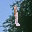
Label: 1